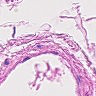
Metastatic tissue present: no